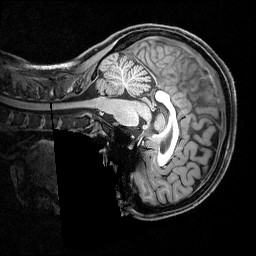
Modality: T1w
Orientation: sagittal
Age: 27
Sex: female
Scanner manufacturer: siemens
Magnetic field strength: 3 T
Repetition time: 2.3 s
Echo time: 0.00421 s